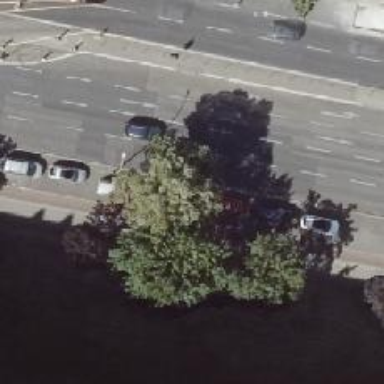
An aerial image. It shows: There is collision protection in place for parking obstacles.